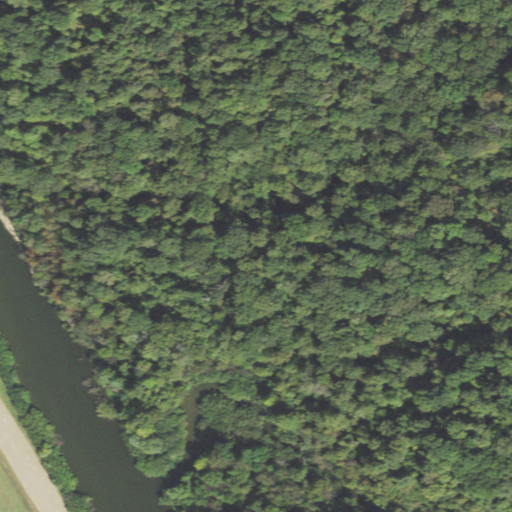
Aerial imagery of cliff(s) in Illinois named Abneyville Rock containing deciduous forest, open water, cultivated crops, and barren land